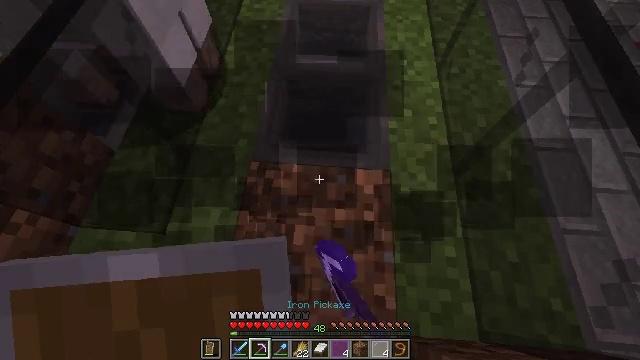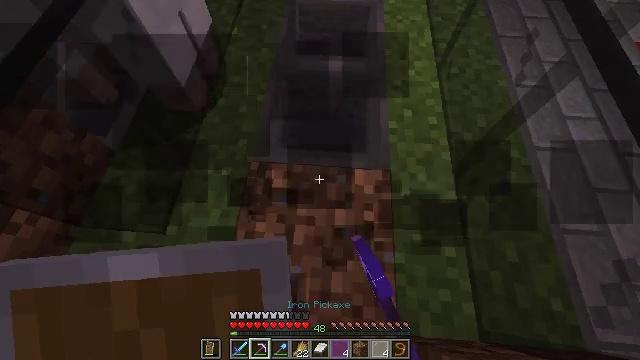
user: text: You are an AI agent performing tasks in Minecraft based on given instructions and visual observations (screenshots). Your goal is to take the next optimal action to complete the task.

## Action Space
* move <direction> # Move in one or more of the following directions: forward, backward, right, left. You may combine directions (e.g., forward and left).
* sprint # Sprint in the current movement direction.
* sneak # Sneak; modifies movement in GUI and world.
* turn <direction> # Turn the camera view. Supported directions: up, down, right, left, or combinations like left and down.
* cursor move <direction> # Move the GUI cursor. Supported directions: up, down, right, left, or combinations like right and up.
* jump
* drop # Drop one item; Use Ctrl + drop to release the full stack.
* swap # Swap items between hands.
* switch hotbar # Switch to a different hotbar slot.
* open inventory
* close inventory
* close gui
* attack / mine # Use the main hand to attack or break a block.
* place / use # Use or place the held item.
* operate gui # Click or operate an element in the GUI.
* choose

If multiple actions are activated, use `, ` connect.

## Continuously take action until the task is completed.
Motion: motion action
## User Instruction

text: Remove the black stained glass pane from a structure.
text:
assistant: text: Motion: no_op
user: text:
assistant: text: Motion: no_op